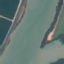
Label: River